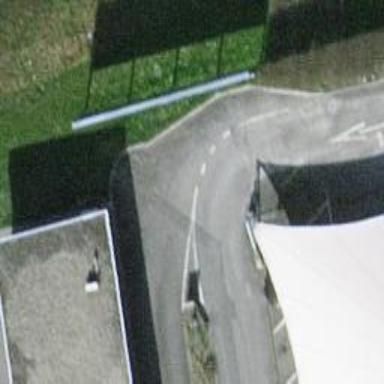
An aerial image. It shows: Parking aisle designated as service road.